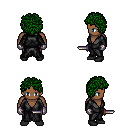
a pixel art fantasy rpg character, male body template, human, dark skin, gray robe, gold greaves, green curly afro hairstyle, metal gloves, black shoes, dagger, four views (front, back, left, right), 2x2 character sprite sheet, small pixel art, hard edges, no anti-aliasing